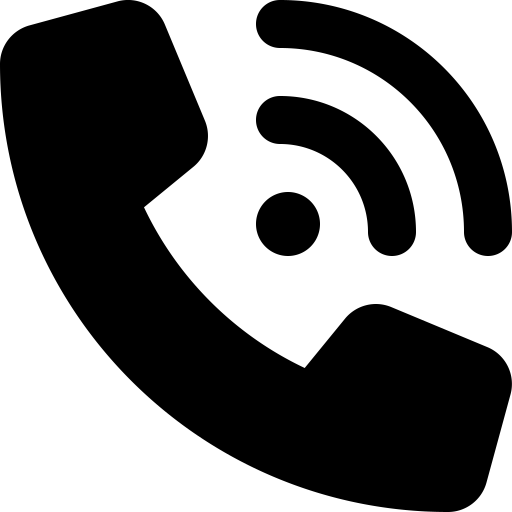
Tags: icon, FontAwesome, fa-icon, solid, phone, volume